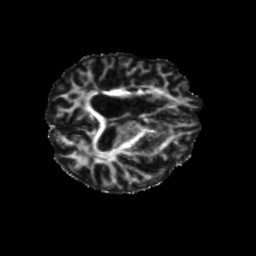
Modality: FA
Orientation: axial
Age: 70
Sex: male
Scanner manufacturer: siemens
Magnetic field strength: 3 T
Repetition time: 5.25 s
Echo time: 0.08 s